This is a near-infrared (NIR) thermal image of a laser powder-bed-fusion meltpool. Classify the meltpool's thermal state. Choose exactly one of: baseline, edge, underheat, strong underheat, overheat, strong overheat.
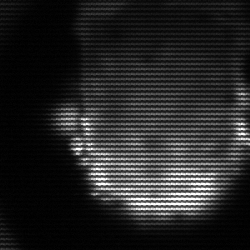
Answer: baseline